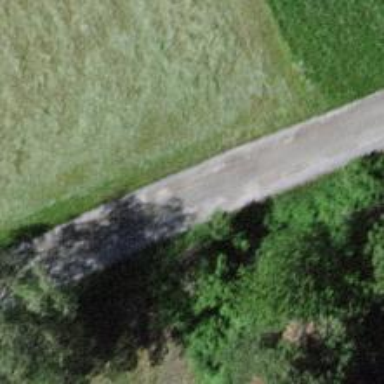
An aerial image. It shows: Track with fine gravel surface of grade2 quality.